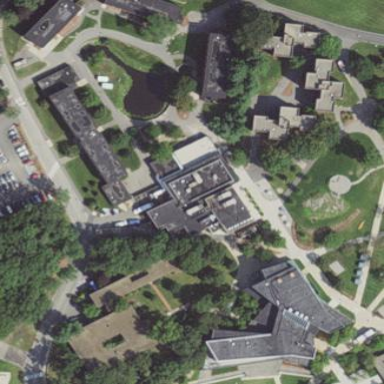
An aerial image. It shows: View of university building.